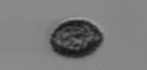
Label: Pseudochattonella_farcimen